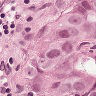
Metastatic tissue present: yes